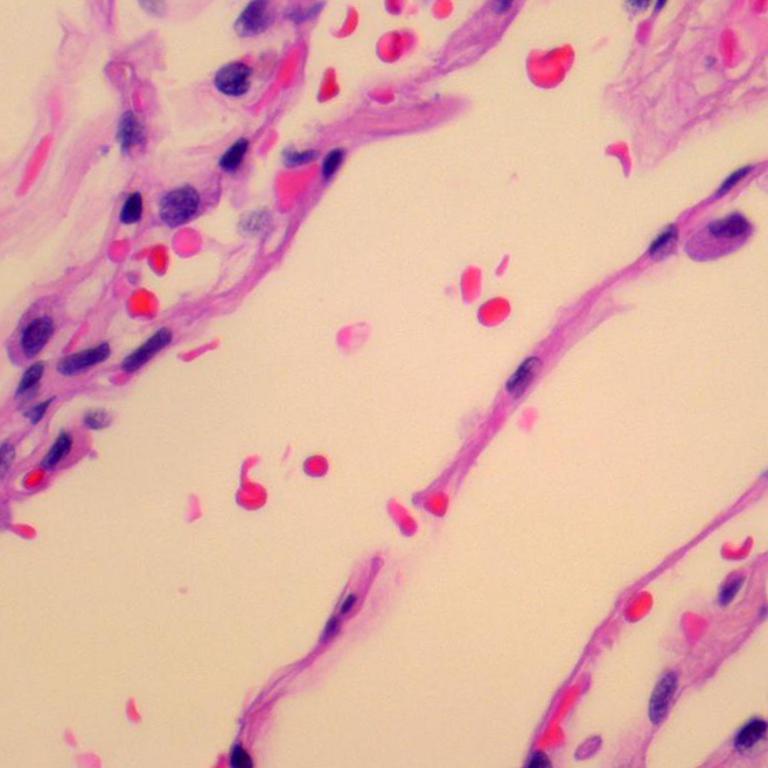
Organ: lung
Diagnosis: benign